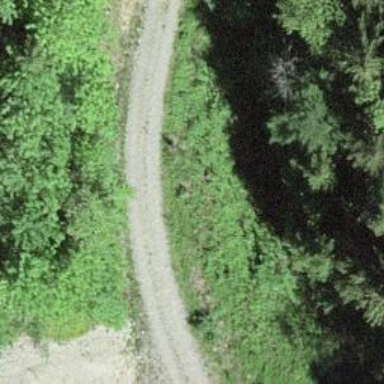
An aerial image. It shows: Gravel track of grade3 type.